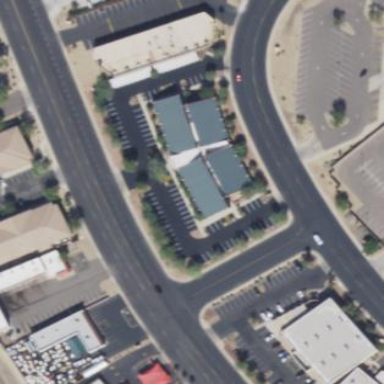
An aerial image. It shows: Commercial building.